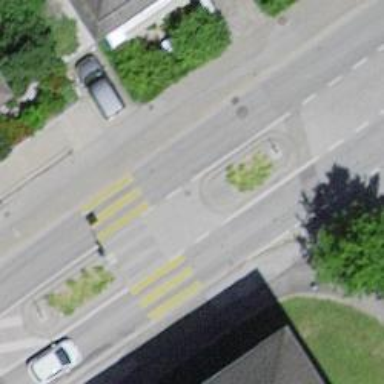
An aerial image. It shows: Marked footway crossing with asphalt surface and pedestrian island.